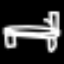
Label: bed